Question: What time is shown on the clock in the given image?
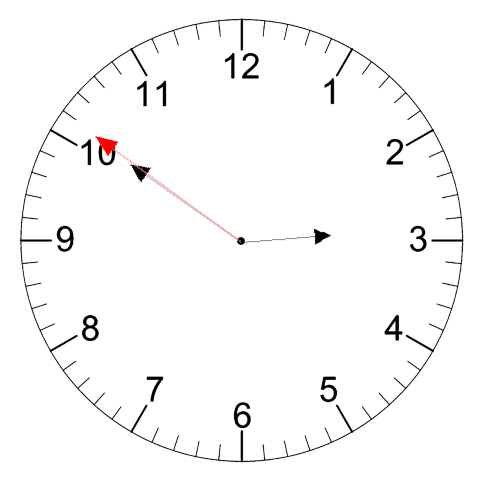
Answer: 02:50:51